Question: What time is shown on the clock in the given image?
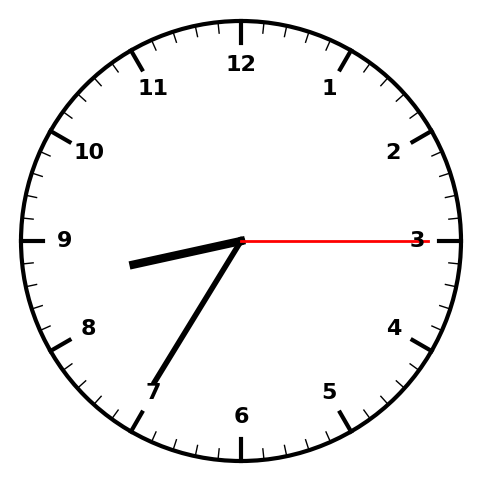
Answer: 08:35:15